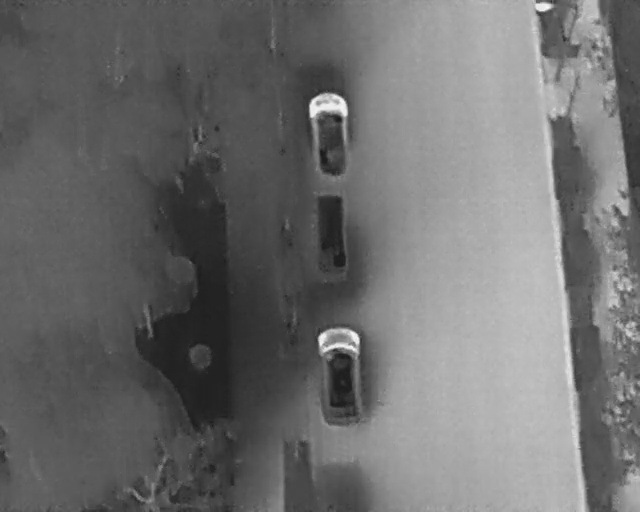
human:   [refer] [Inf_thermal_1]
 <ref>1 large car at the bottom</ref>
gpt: <box>[[45, 68, 61, 78, 176]]</box>